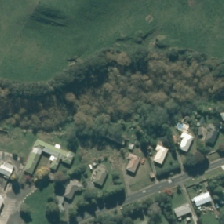
Land cover: urban_build_up